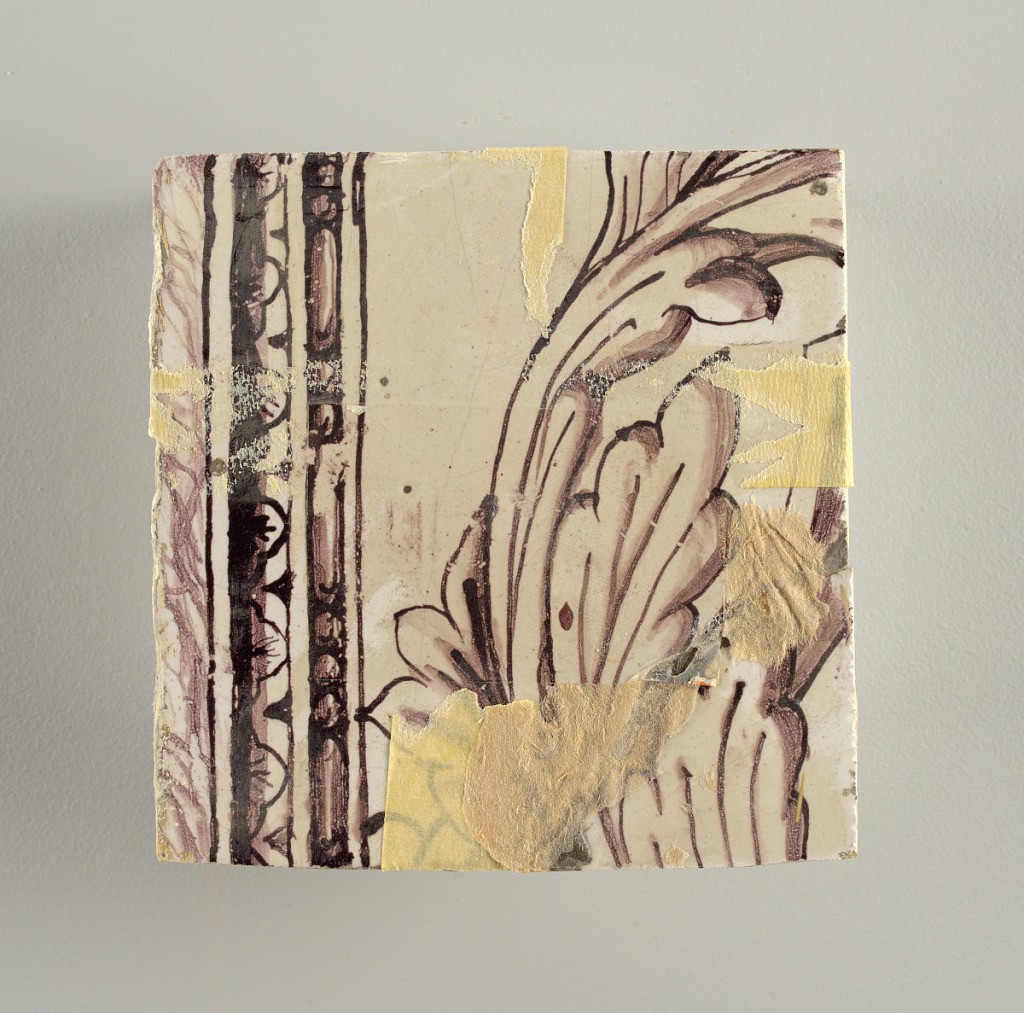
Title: Wall facing
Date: ca. 1725
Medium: tin-glazed earthenware, underglaze
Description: Two vertical rectangles, twenty-three tiles high.  A) Nine tiles wide at top; seven tiles wide at bottom.  B) Ten and one-half tiles wide.

Arabesque design of foliage.  A) with centered figure of Justice under a canopy.  B) with centered urn.